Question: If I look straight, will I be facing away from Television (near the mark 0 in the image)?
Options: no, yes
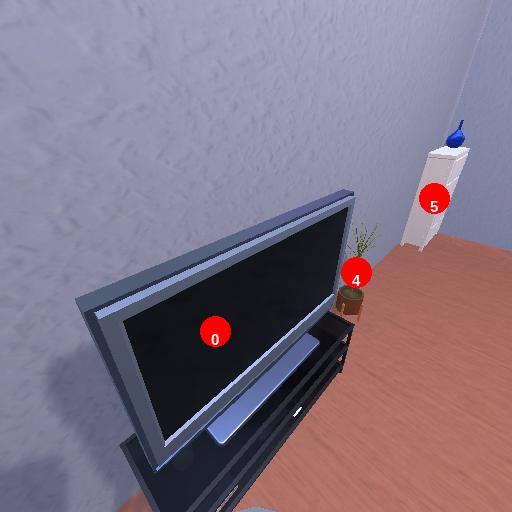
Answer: no